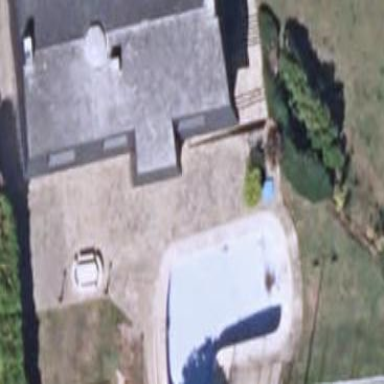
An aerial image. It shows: Swimming pool located in leisure land.